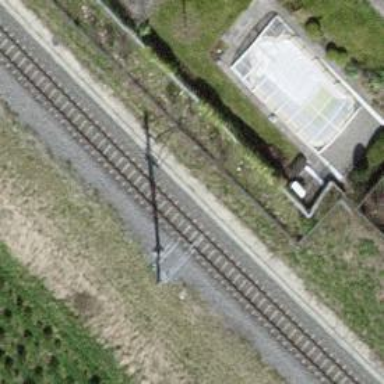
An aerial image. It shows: Narrow-gauge railway with 1 track. The tracks are electrified with contact line.